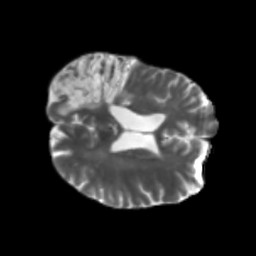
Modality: T2w
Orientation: axial
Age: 58
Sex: male
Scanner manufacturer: siemens
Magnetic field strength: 3 T
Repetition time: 5.25 s
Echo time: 0.08 s